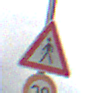
Verkehrszeichen: FussgaengerRechts
Zusatzzeichen unten: Geschwindigkeit30
Umgebung: Outdoor, Nature
Tageszeit: Midday
Wetter: Overcast
Licht: Natural
Jahreszeit: NotSpecified
Kontrast: LowContrast